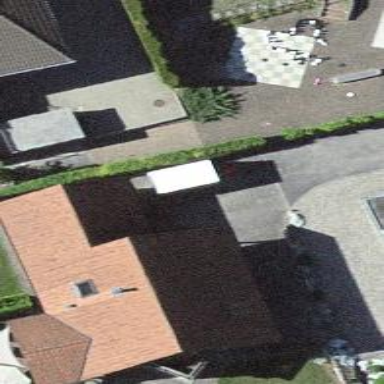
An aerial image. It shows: Residential building.